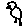
Label: bird